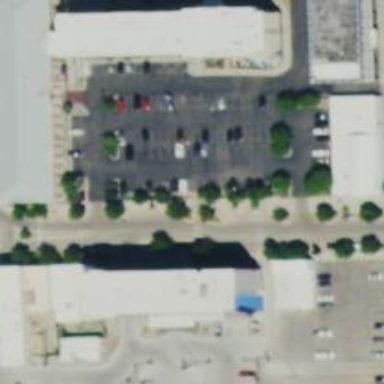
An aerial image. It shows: Parking space.